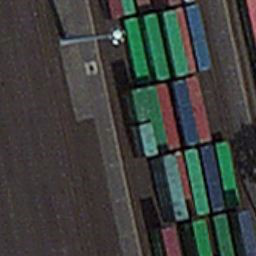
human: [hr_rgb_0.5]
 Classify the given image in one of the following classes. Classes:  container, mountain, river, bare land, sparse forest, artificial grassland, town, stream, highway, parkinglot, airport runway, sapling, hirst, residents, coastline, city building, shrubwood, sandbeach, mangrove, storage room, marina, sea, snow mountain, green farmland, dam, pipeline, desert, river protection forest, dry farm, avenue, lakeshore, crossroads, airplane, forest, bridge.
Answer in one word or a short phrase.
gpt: container